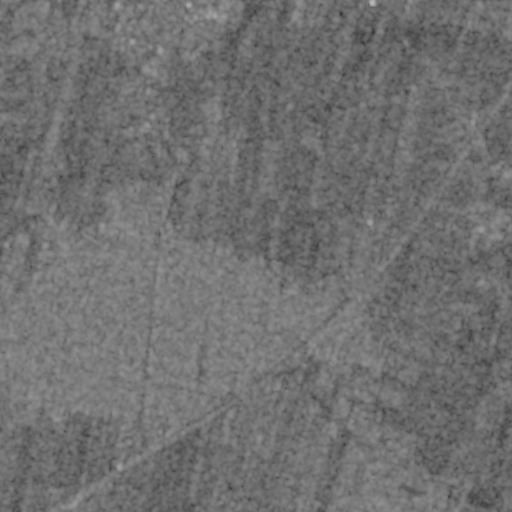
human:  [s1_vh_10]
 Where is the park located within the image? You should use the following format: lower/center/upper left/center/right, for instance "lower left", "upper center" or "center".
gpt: The park is located in the upper left of the image.
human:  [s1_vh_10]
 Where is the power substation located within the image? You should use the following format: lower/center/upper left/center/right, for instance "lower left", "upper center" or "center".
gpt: The power substation is located in the upper right of the image.
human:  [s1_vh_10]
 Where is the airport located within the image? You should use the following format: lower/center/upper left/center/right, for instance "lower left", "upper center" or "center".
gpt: There is no airport in the image.

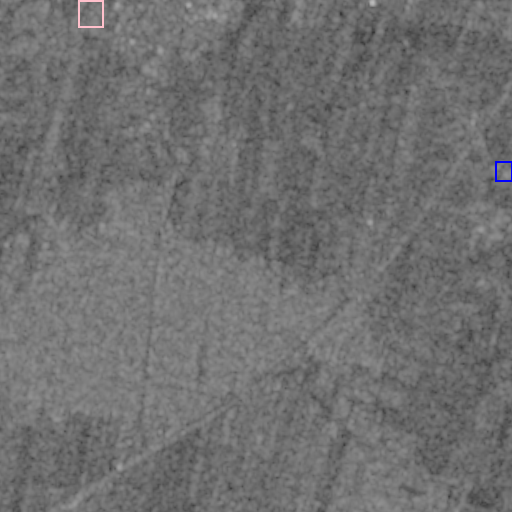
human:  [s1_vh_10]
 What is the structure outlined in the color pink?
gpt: The structure outlined in pink is a park.
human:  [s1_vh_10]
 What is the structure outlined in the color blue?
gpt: The structure outlined in blue is a power substation.
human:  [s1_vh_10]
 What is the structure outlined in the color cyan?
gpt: There is no cyan outline.